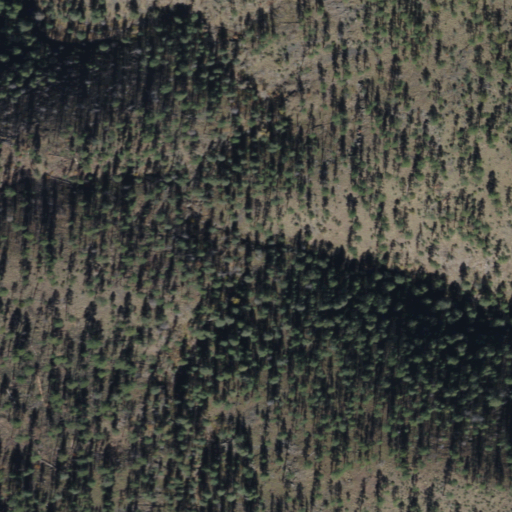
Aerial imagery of valley in Arizona named Arkie Canyon containing evergreen forest, grassland, and shrub